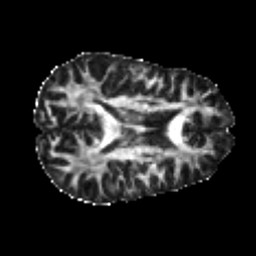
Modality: FA
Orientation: axial
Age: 24
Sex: male
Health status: healthy
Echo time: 0.074 s